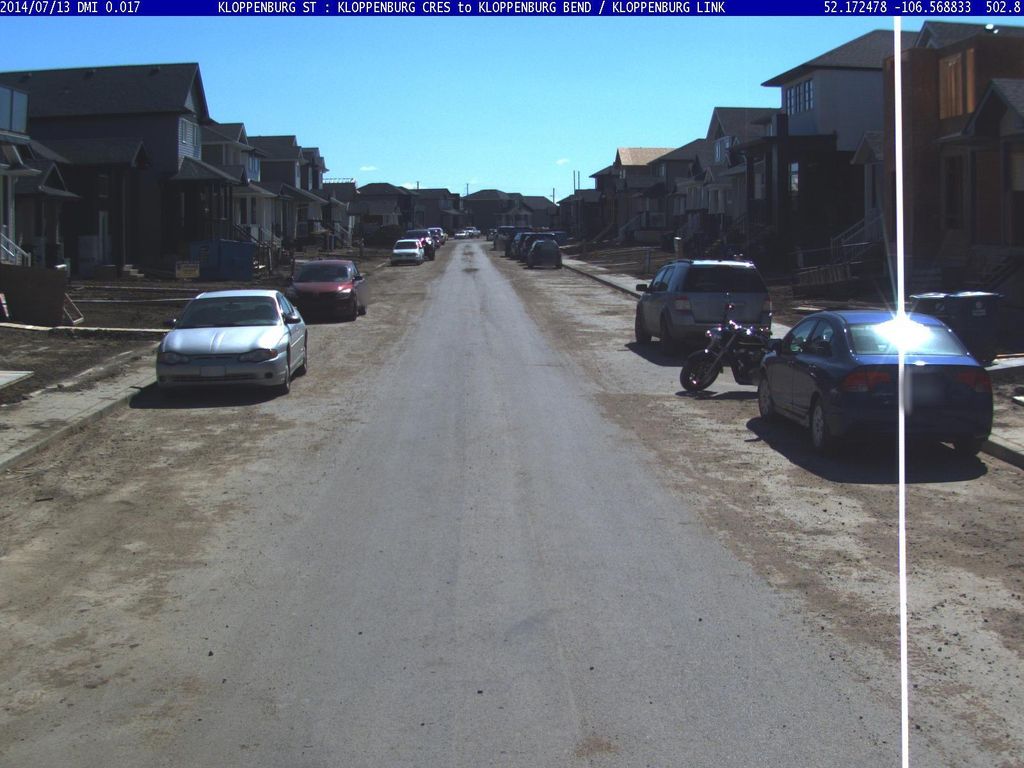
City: saskatoon